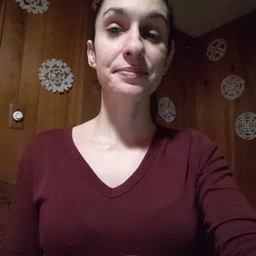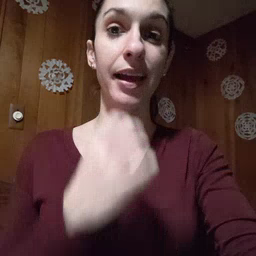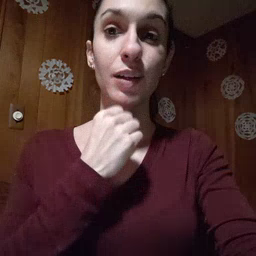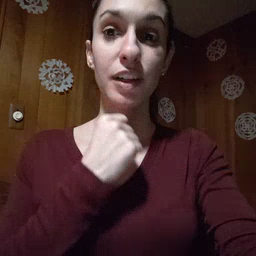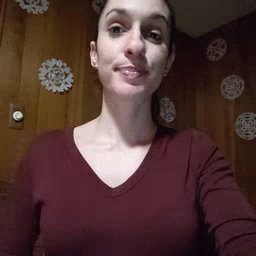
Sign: underwear